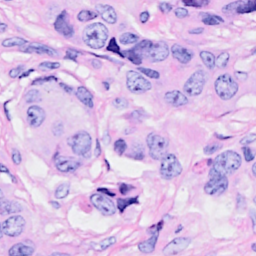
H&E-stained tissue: Breast